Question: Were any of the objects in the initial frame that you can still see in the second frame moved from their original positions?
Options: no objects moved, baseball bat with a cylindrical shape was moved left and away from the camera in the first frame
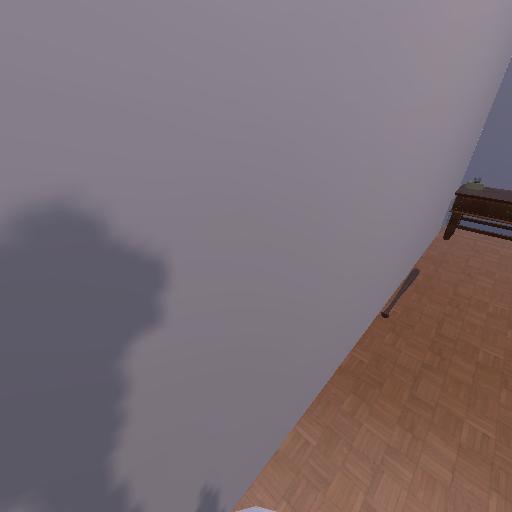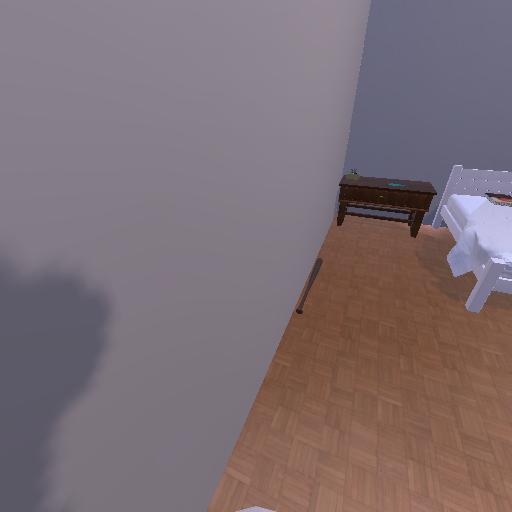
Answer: no objects moved